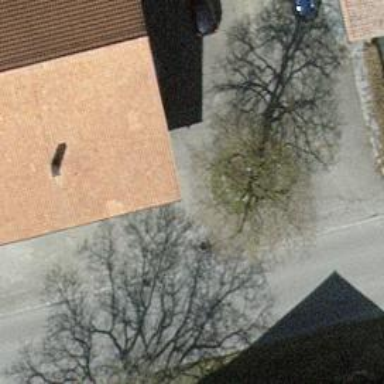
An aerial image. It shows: Urban tree adding natural touch to the cityscape.